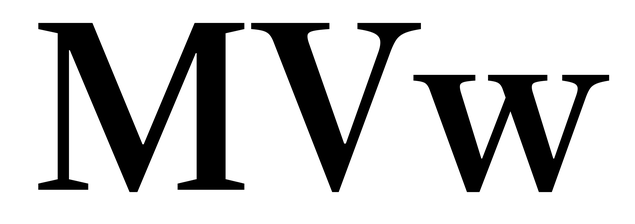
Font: LibreCaslonText_Medium